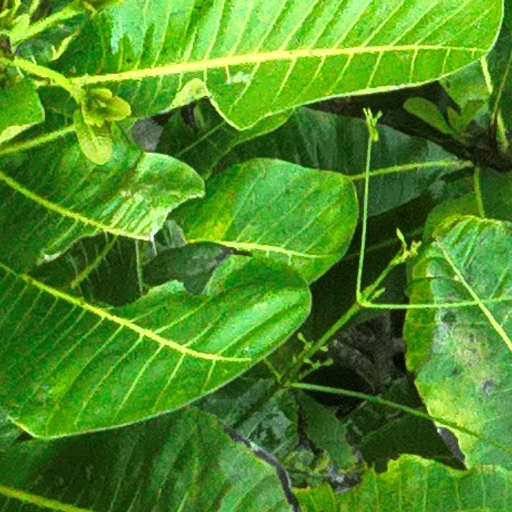
Species: Anacardium excelsum
GBIF accepted scientific name: Anacardium excelsum
Crown area (m\u00b2): 115.761